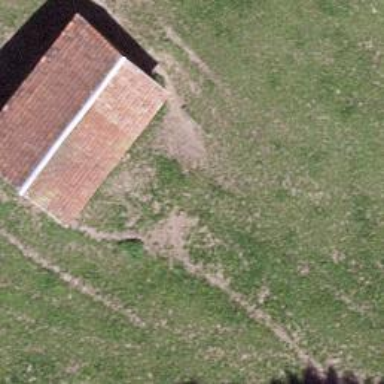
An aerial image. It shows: Shed building.